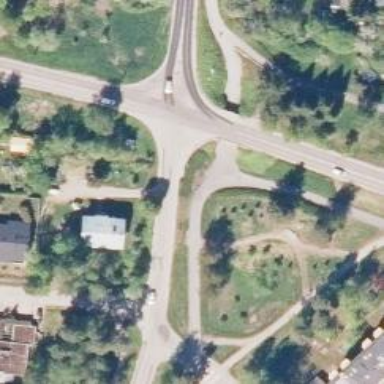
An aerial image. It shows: Asphalt cycleway.